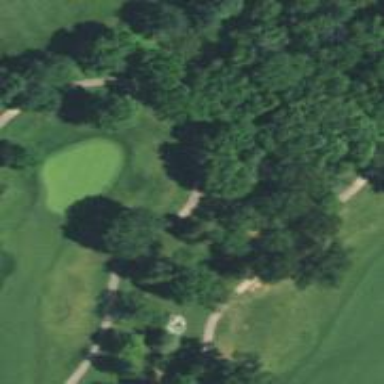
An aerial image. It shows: Path for both roads and golfers.